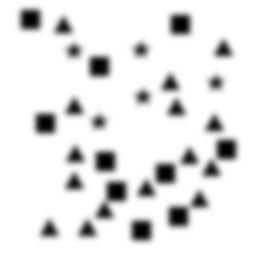
Squares: 10
Triangles: 15
Stars: 5
Total shapes: 30